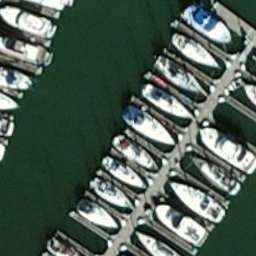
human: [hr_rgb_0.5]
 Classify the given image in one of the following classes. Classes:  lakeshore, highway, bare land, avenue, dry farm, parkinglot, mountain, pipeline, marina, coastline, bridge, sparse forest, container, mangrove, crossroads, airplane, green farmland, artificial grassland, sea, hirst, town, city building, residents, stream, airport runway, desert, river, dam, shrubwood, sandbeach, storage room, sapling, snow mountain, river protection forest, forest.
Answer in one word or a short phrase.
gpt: marina